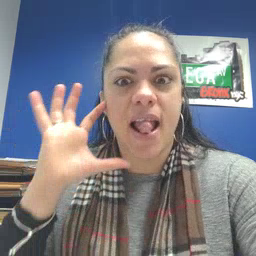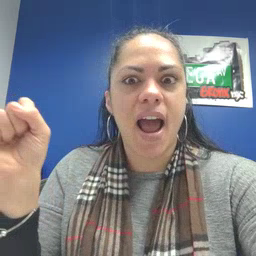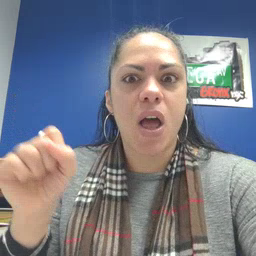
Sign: loud